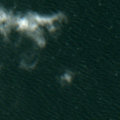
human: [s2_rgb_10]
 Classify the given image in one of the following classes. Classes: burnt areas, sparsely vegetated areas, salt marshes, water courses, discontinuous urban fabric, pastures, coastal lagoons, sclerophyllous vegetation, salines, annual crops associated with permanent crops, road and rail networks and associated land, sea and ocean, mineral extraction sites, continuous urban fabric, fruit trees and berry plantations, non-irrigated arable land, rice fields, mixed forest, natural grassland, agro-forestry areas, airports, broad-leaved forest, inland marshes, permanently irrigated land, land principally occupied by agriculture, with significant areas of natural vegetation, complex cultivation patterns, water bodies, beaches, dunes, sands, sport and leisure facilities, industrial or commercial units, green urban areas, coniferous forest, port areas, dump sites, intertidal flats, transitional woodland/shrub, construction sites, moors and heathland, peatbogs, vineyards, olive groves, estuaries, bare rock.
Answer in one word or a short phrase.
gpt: sea and ocean